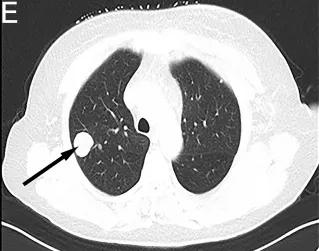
Clinical characteristics of the sarcomatoid parathyroid carcinoma (SaPC) case.
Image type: radiology (ct)